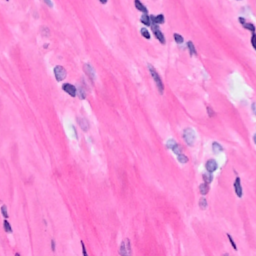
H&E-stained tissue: Breast